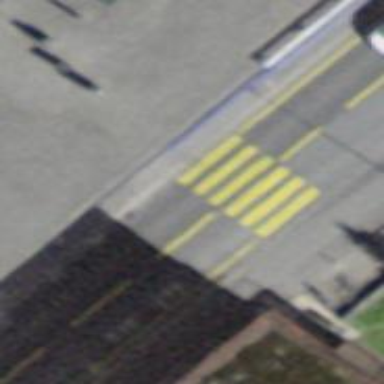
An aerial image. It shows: Marked road crossing.